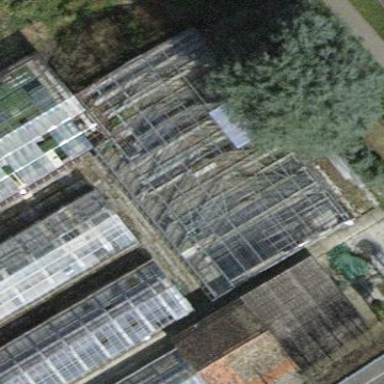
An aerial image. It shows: Greenhouse.